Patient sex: M
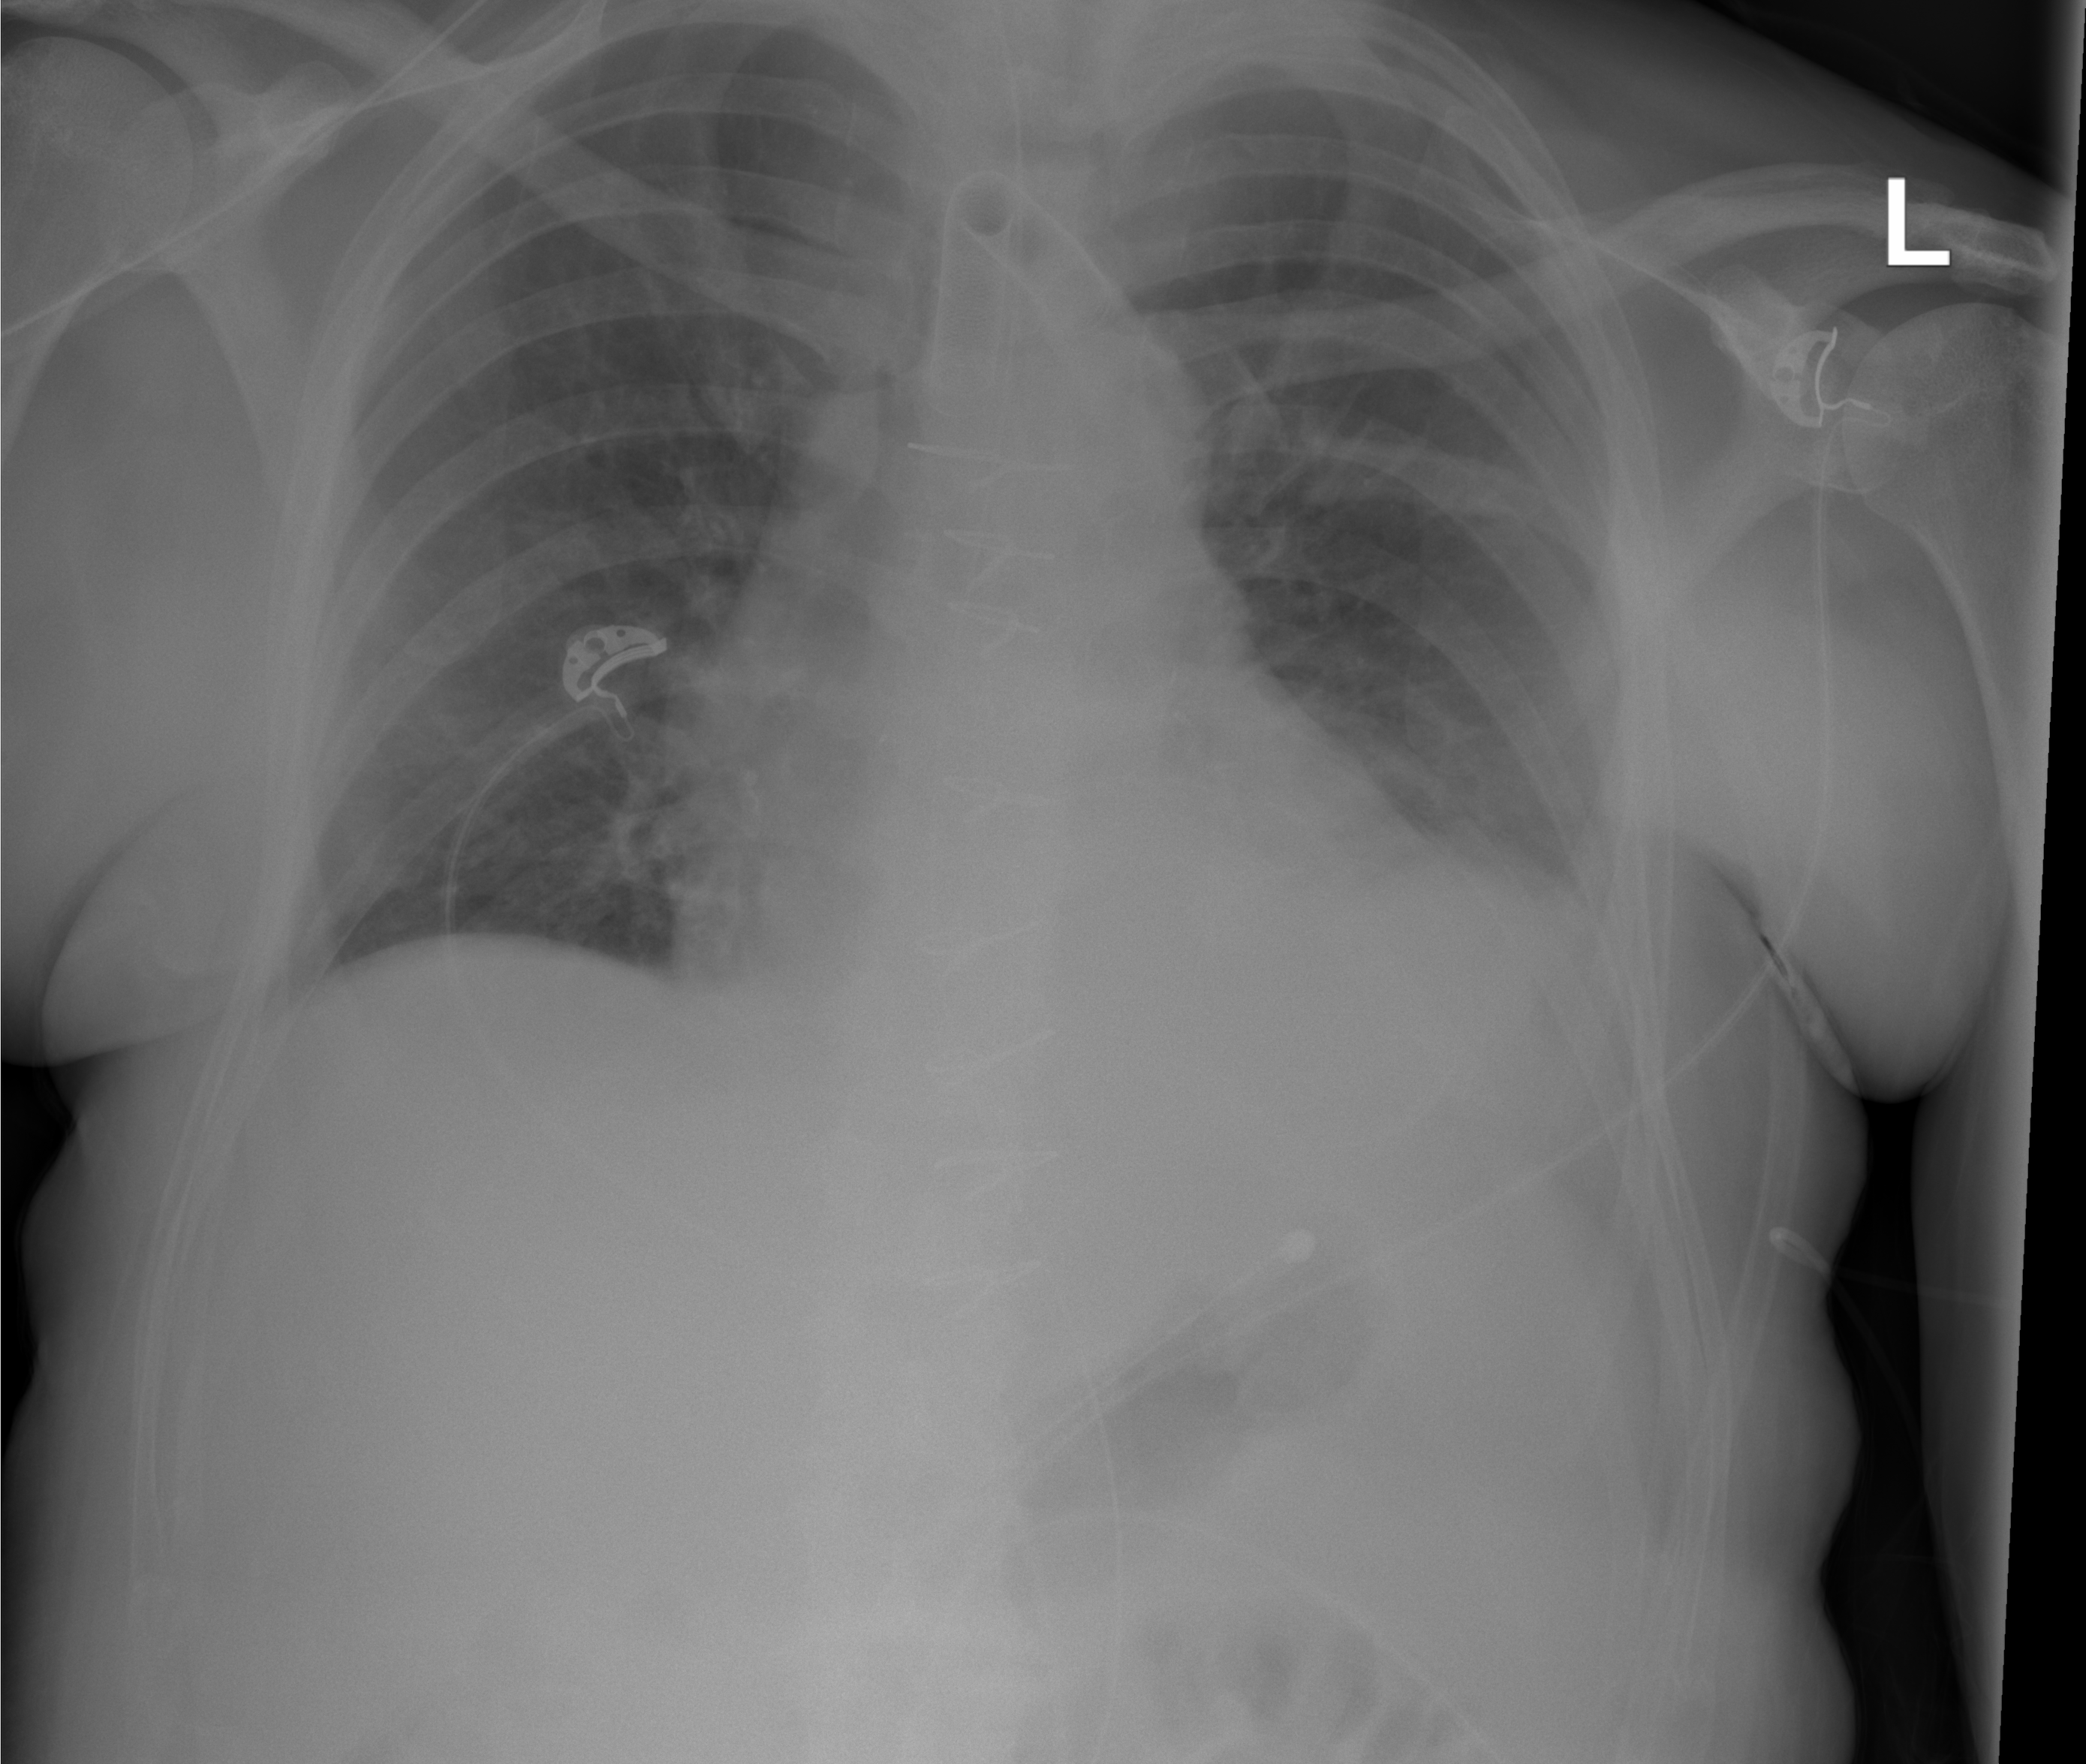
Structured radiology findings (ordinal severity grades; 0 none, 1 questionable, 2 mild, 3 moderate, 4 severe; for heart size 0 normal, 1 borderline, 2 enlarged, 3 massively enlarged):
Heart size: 2
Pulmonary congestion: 0
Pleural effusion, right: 0
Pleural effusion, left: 2
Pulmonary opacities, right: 0
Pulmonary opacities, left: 0
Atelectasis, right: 0
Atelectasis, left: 2